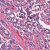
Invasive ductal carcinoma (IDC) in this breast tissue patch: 1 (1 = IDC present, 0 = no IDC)